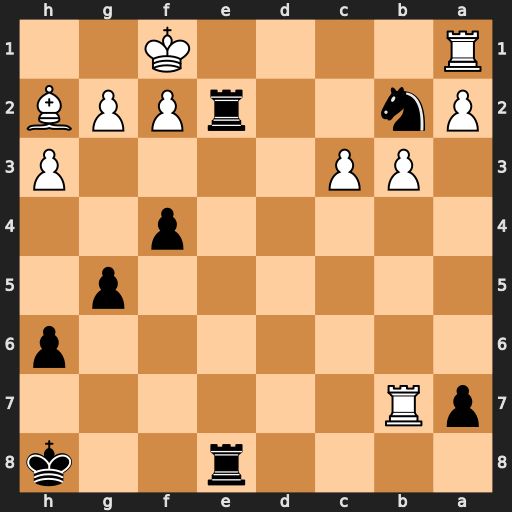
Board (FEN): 4r2k/pR6/7p/6p1/5p2/1PP4P/Pn2rPPB/R4K2
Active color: b
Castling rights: -
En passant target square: -
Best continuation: Nd3 Rb8 Rxf2+ Kg1 Rxb8